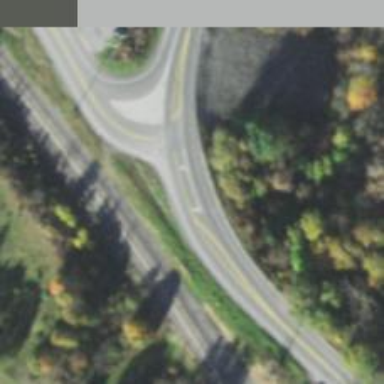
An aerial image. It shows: Tertiary road.